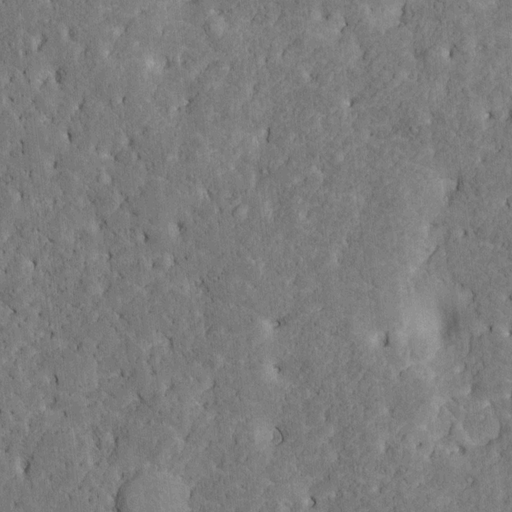
Classes present: Background